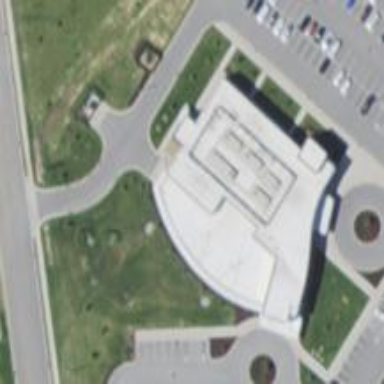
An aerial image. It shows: Healthcare clinic.